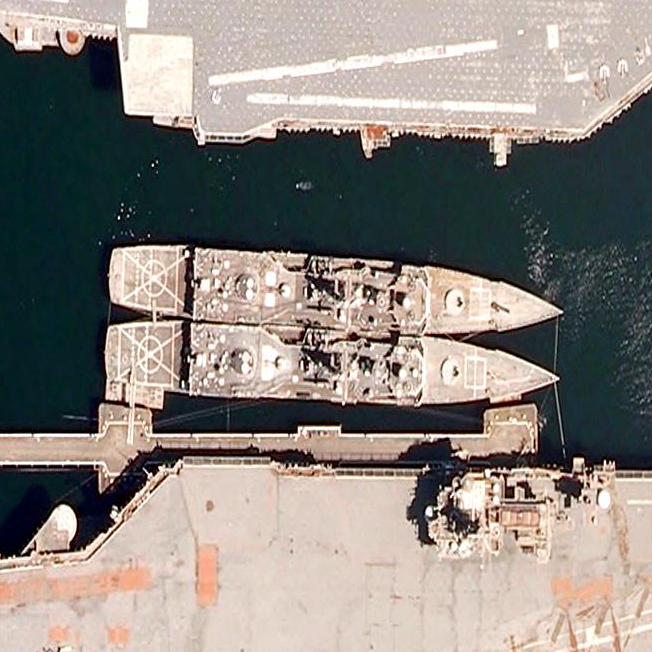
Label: cruiser